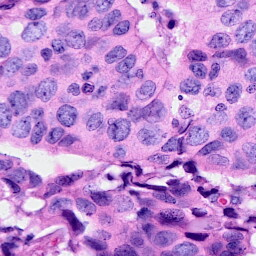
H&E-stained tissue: Breast